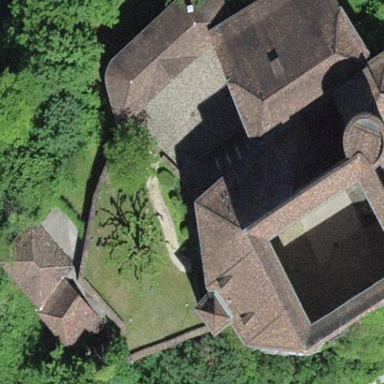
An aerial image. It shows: Historic castle building.